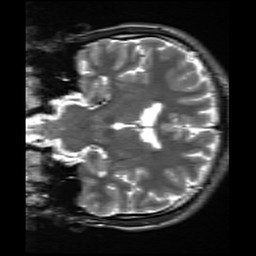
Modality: inplaneT2
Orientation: coronal
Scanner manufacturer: siemens
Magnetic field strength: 3 T
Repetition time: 7.02 s
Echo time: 0.069 s